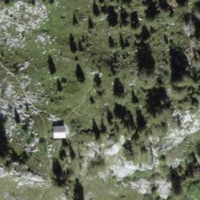
EUNIS habitat code: 23
Species observed at this site:
Campanula thyrsoides